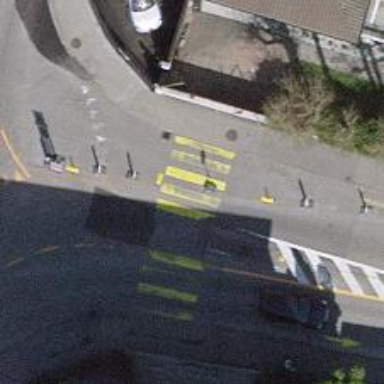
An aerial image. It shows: Uncontrolled zebra crossing on the road.